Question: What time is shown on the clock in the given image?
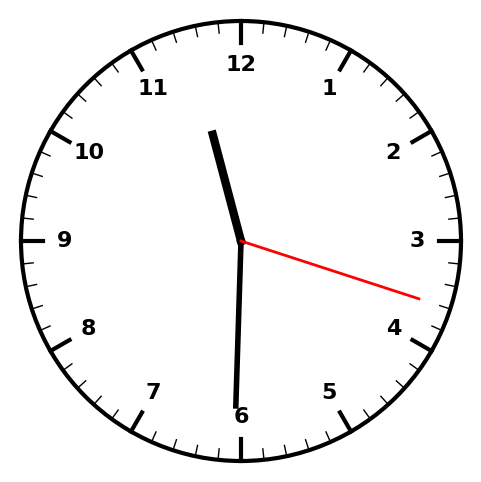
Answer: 11:30:18